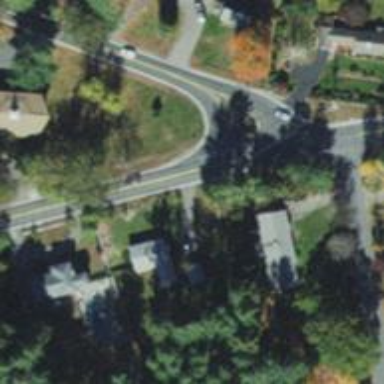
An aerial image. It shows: Stop road.